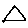
Label: triangle